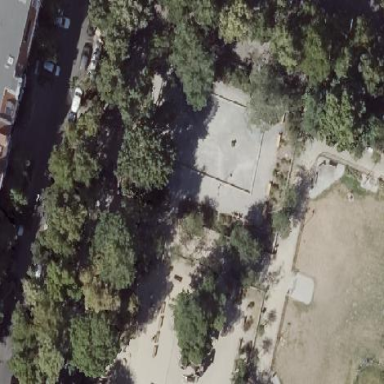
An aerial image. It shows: Playground with splash pad feature.